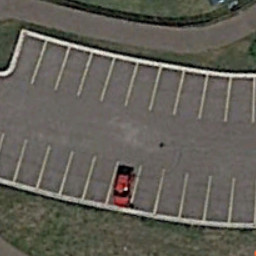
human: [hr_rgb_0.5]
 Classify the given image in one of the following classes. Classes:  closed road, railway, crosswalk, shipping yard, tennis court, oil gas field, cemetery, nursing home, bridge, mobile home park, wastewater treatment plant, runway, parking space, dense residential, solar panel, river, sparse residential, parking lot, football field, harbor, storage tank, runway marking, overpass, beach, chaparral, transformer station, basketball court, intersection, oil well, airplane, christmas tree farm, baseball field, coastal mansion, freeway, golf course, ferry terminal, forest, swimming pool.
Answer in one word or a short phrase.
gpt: parking space